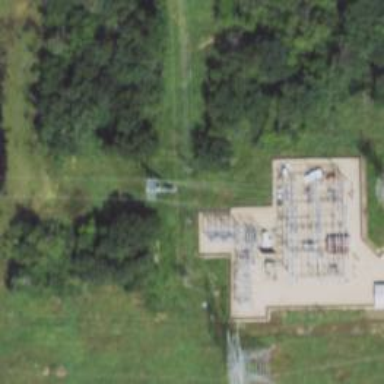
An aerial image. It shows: Power tower.